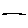
Label: line